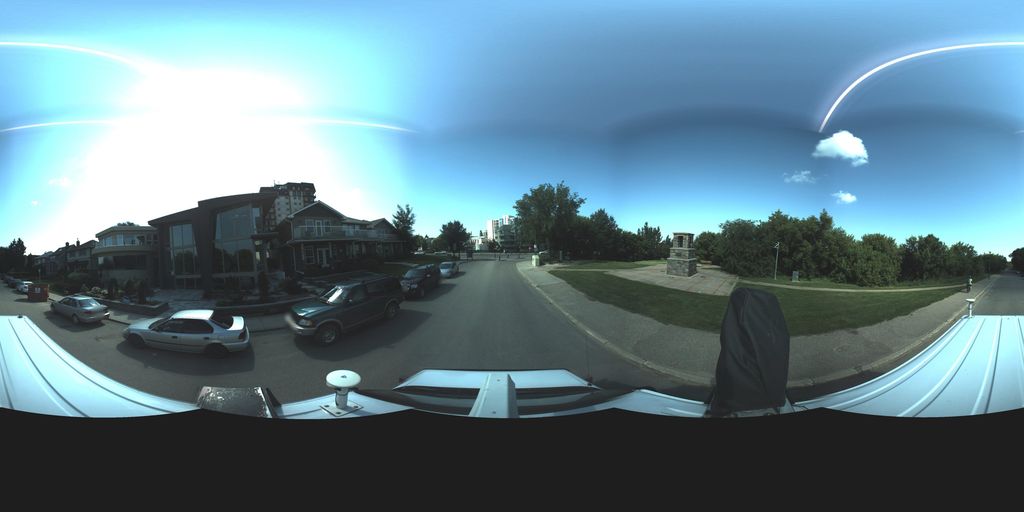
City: saskatoon